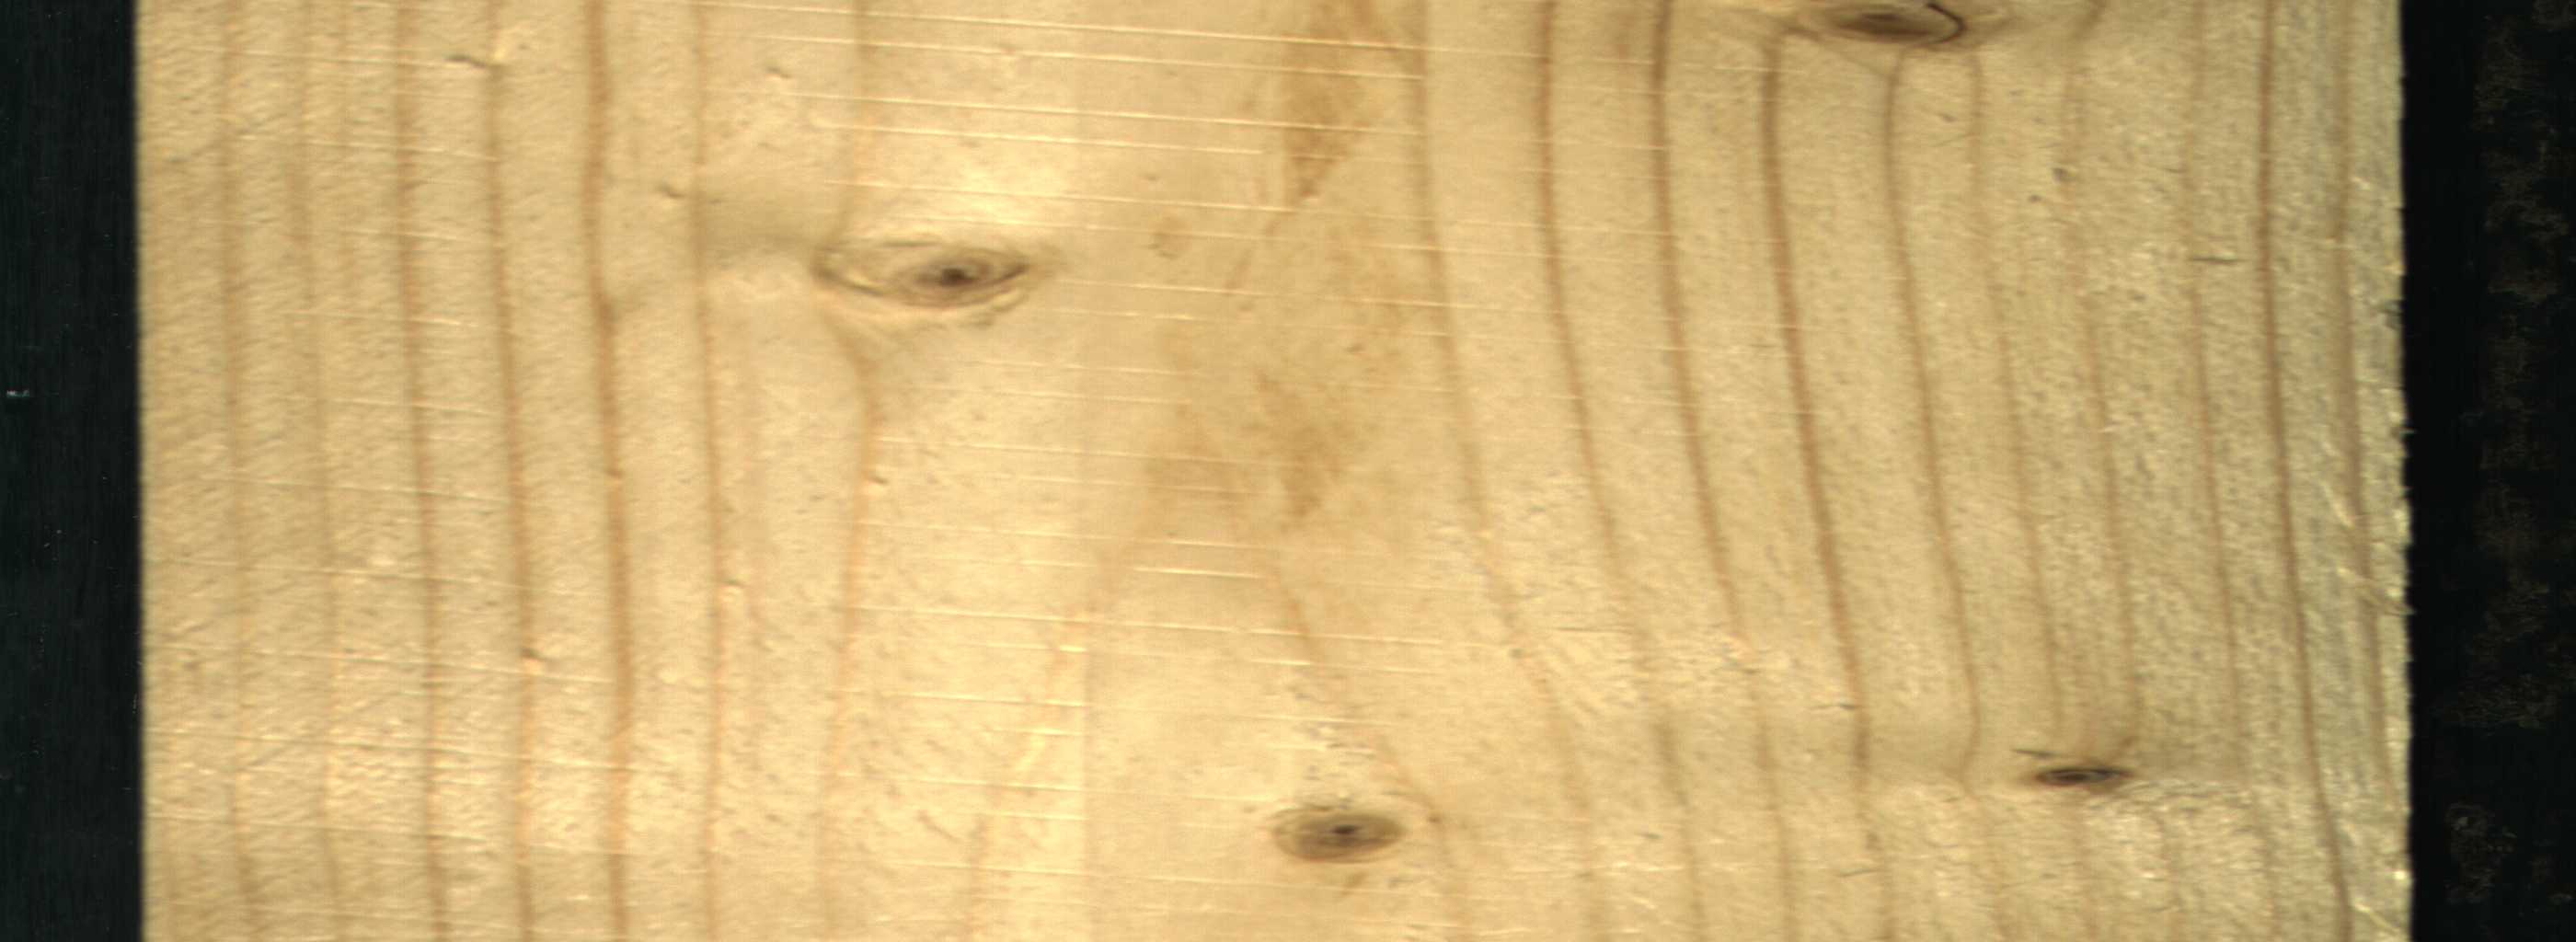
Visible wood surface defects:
Live_Knot
Live_Knot
Live_Knot
Live_Knot